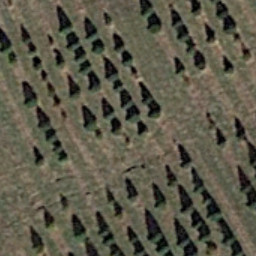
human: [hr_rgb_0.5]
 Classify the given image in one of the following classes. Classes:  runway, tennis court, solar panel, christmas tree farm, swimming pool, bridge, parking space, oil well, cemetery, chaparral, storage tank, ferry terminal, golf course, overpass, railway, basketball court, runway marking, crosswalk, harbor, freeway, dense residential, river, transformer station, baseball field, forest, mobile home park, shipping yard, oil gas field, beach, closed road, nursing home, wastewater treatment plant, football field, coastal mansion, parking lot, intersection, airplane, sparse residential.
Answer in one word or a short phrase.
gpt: christmas tree farm